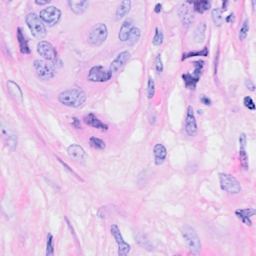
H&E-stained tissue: Breast